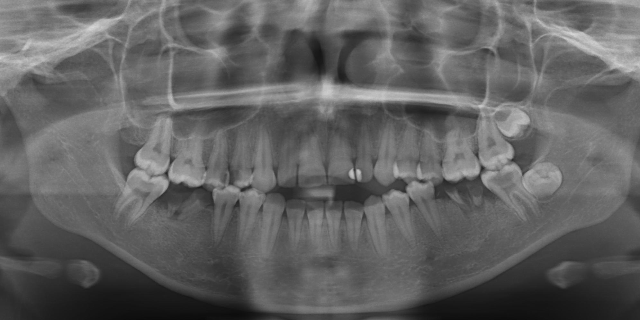
adult